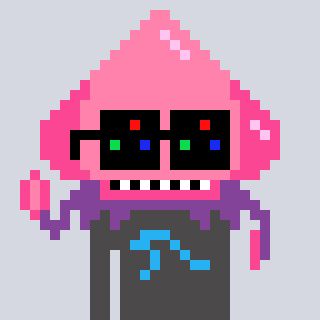
a pixel art character with square black sunglasses, a squid-shaped head and a grayscale-colored body on a cool background